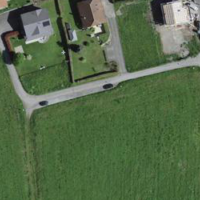
EUNIS habitat code: 55
Species observed at this site:
Bufo bufo